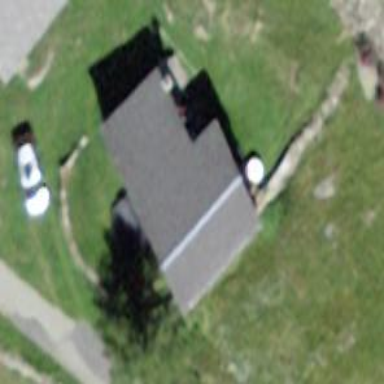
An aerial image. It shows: Simple house.